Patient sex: F
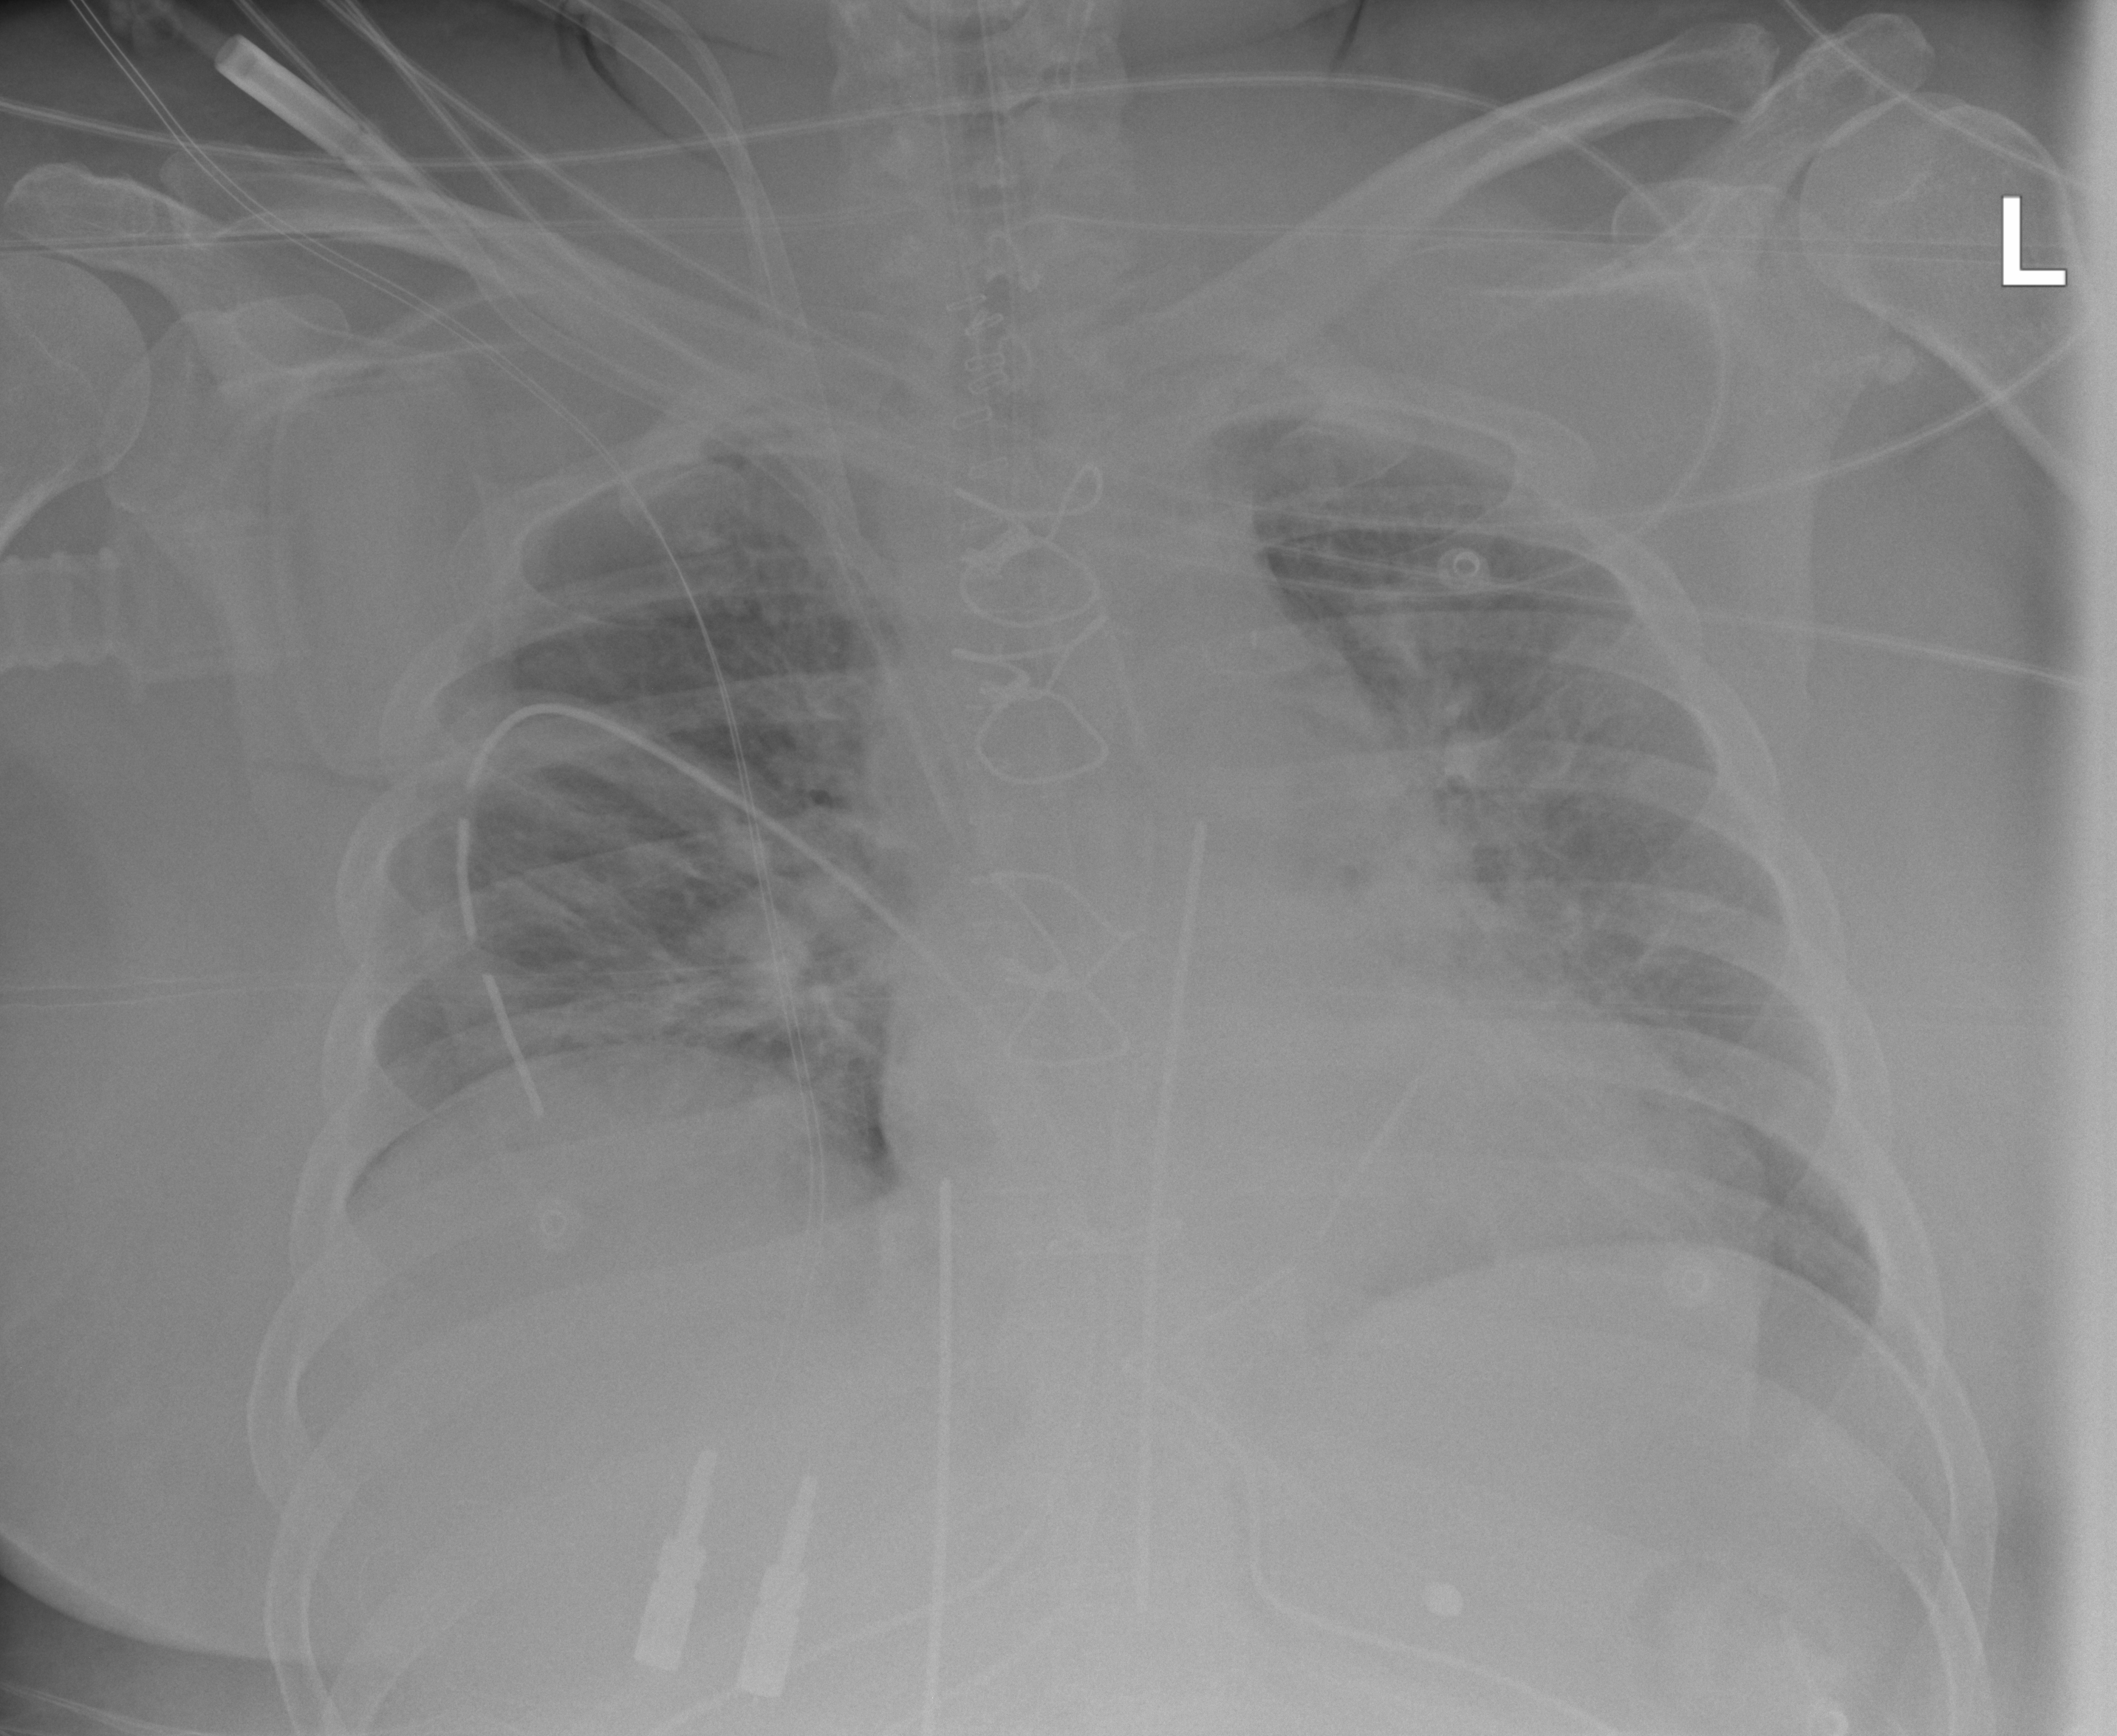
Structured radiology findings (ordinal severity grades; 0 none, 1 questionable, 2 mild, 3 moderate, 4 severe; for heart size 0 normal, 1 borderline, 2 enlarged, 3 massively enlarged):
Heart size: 2
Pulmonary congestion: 1
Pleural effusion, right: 0
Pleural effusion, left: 0
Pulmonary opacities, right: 2
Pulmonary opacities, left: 0
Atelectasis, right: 1
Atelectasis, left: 0